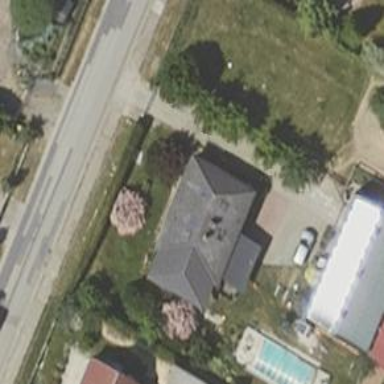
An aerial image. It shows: Simple house.